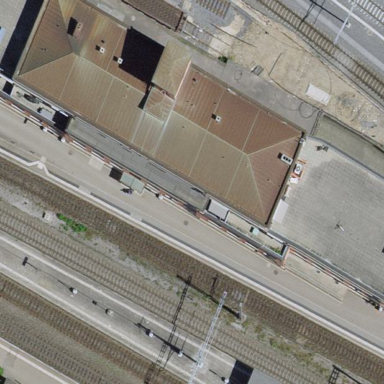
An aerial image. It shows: Transportation building.